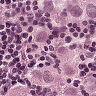
Metastatic tissue present: yes